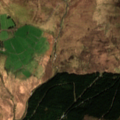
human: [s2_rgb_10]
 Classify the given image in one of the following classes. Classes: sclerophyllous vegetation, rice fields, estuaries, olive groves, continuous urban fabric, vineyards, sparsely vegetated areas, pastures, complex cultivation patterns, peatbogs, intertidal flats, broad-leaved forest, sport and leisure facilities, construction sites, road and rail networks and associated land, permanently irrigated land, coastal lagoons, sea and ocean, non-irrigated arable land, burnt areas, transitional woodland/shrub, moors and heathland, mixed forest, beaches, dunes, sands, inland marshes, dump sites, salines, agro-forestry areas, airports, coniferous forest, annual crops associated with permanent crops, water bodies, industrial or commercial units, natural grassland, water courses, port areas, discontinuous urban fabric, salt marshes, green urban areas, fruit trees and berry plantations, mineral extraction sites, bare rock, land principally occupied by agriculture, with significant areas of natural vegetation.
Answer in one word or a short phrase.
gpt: pastures, coniferous forest, moors and heathland